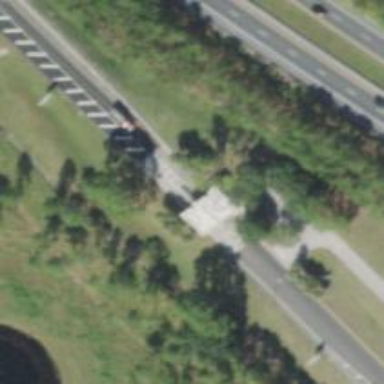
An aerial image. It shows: Toll gantry on the road.